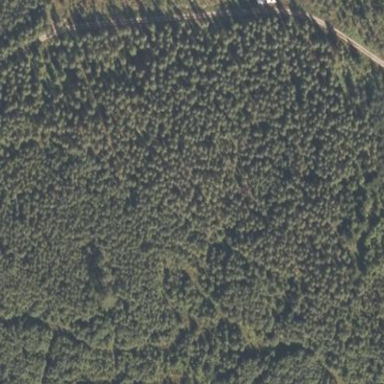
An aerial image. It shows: Forest area.